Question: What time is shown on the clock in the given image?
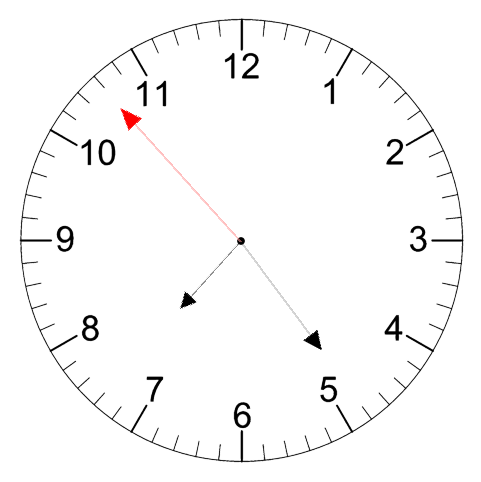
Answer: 07:23:53